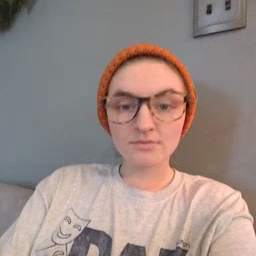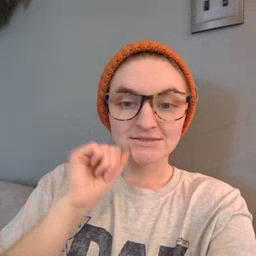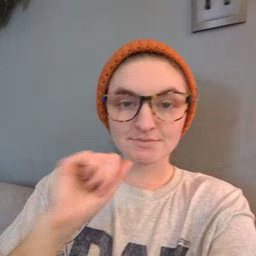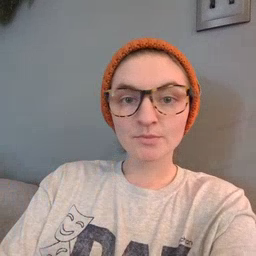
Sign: aunt